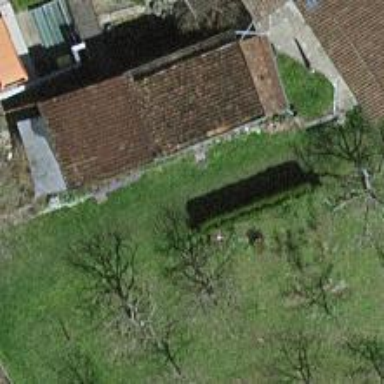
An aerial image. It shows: Shed.